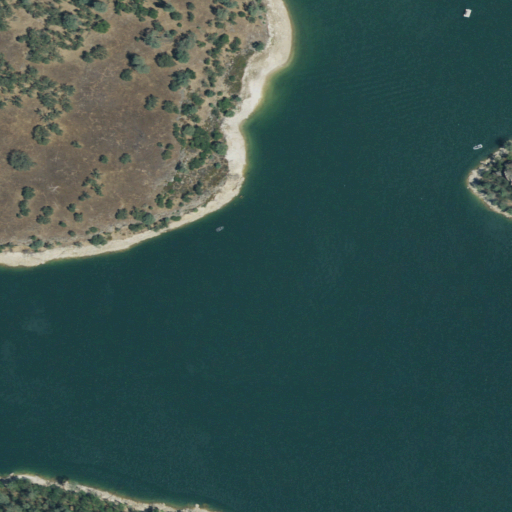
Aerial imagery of valley in California named China Gulch containing open water, grassland, shrub, herbaceous wetlands, and barren land